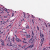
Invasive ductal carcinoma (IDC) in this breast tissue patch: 1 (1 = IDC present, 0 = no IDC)